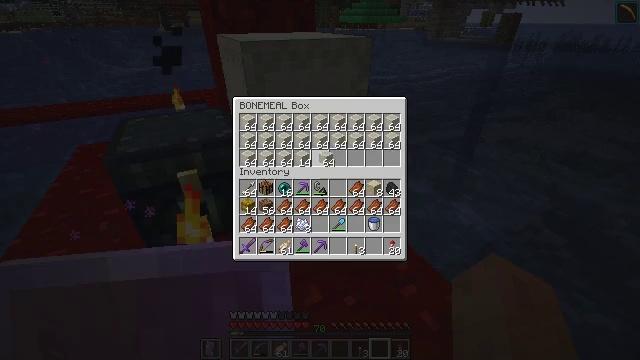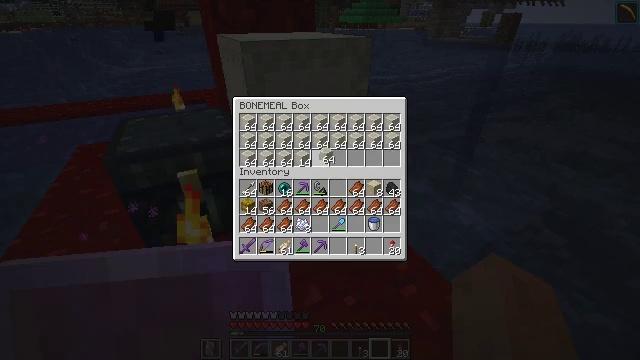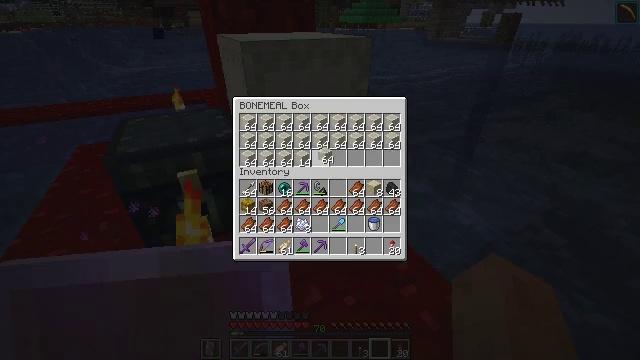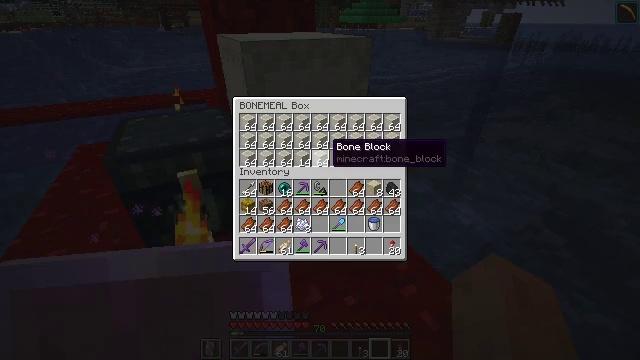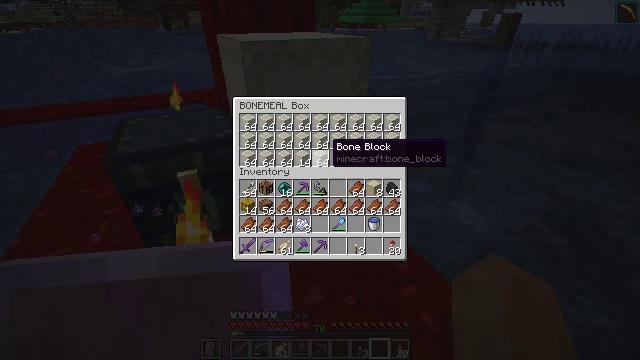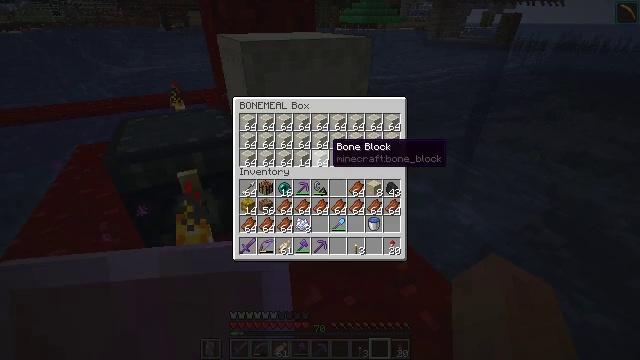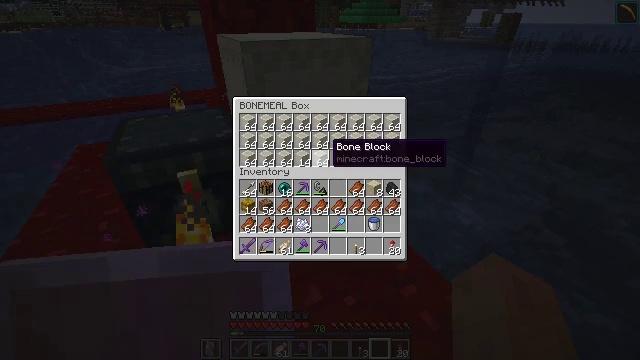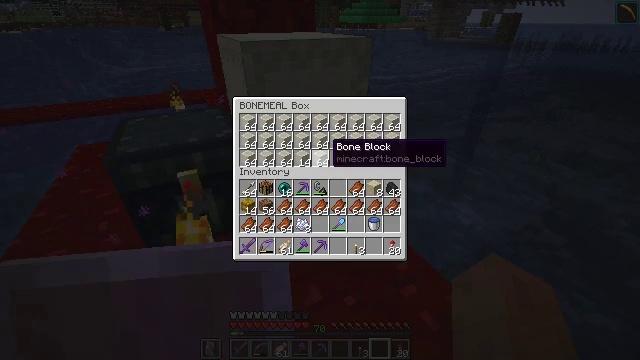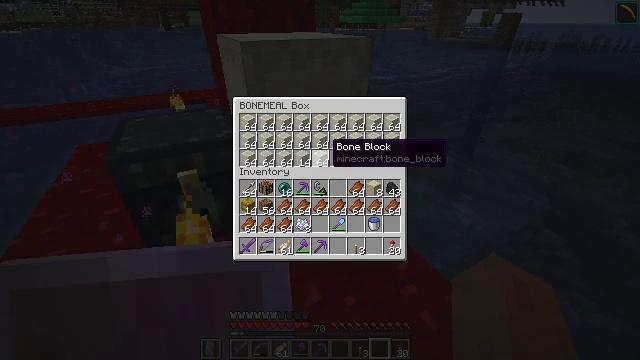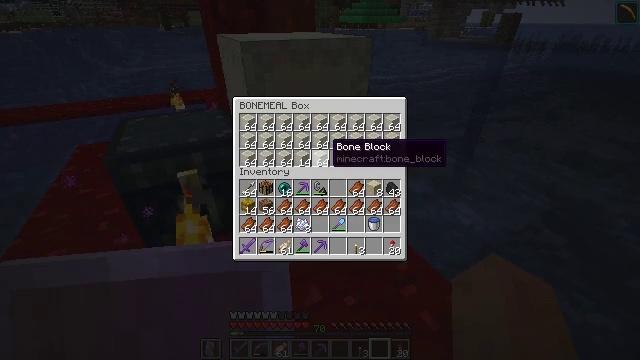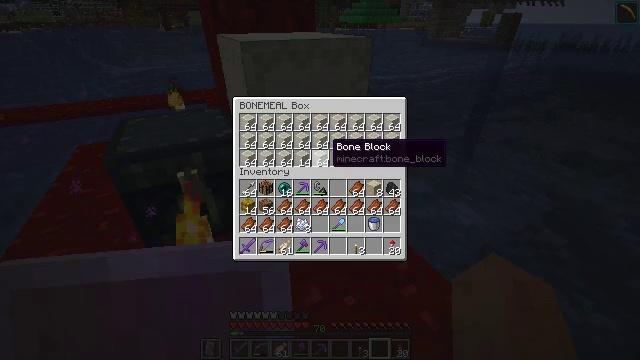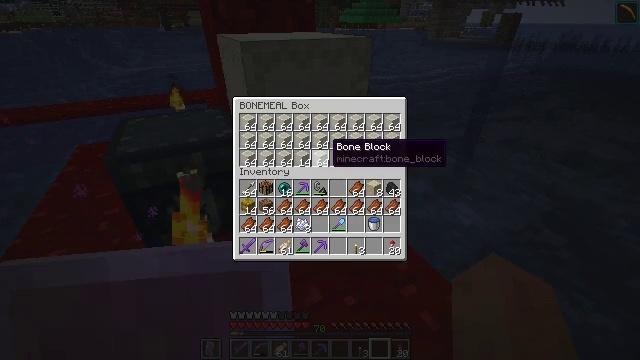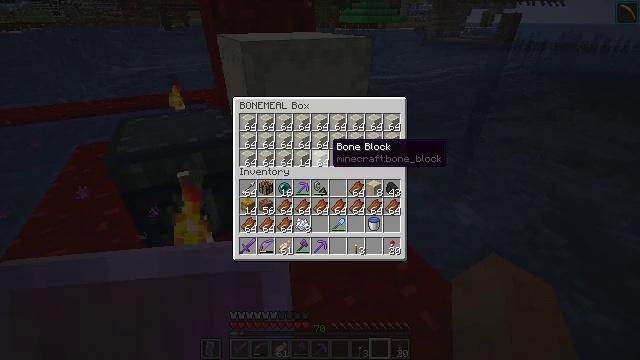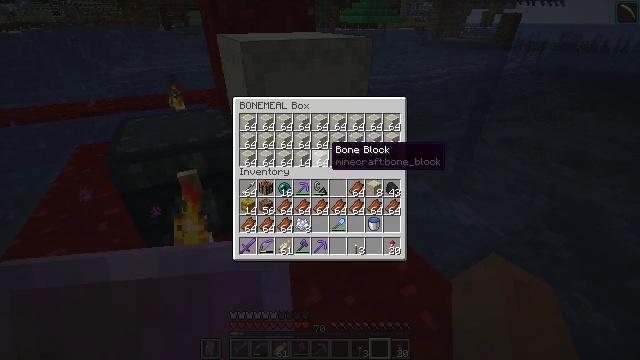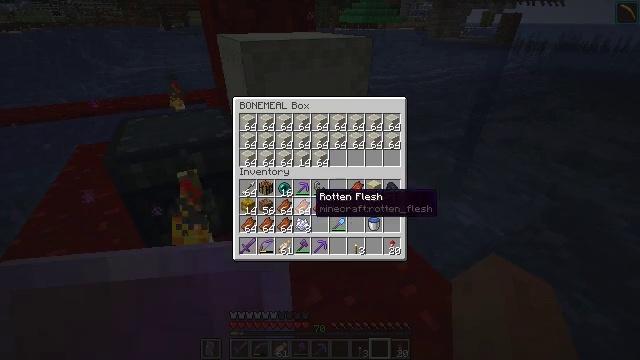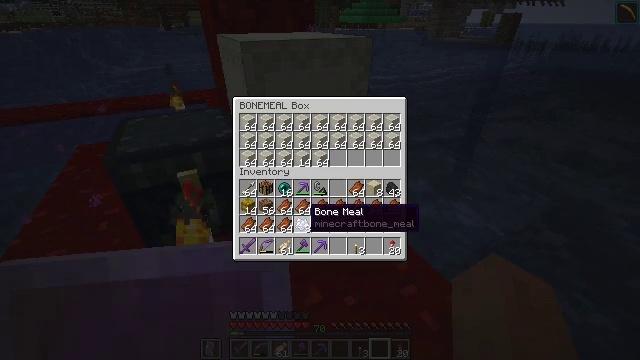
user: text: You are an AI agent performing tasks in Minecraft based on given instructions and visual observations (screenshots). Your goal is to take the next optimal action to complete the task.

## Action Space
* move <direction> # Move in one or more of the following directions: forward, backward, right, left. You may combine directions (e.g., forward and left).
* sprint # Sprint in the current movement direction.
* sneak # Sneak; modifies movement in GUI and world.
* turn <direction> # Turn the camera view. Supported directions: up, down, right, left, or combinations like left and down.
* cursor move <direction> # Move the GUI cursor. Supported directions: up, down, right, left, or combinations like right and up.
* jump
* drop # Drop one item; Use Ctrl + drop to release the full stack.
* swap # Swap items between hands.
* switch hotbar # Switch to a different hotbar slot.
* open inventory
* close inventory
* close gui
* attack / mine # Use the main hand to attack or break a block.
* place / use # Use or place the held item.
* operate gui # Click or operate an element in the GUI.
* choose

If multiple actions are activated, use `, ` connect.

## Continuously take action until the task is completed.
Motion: motion action
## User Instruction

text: Grab the white shulker box for your inventory.
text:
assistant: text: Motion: open gui
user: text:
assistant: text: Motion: operate gui
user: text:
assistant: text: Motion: no_op
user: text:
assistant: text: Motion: no_op
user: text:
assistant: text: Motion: no_op
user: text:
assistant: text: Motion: no_op
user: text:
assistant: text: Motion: no_op
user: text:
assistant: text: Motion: no_op
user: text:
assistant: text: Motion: no_op
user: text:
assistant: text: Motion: no_op
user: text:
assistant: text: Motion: no_op
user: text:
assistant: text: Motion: no_op
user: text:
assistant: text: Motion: no_op
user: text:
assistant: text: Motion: cursor move left and down
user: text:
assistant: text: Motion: cursor move down
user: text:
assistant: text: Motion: no_op
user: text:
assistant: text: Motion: no_op
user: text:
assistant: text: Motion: no_op
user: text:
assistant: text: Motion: no_op
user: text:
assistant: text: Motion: no_op
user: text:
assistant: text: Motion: no_op
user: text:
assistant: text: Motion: sneak
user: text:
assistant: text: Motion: sneak
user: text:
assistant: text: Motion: sneak, operate gui
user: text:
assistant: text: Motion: sneak, operate gui
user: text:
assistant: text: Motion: sneak
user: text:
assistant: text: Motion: sneak
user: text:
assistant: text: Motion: sneak
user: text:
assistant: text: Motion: no_op
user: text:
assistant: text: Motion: no_op